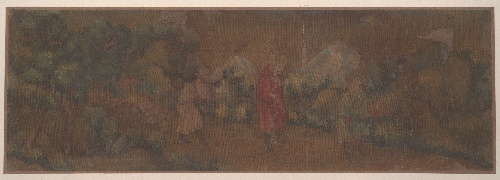
Artist: Unidentified artist
Object type: Album leaf
Classification: Paintings
Medium: Album leaf; color on silk
Culture: China
Period: Qing dynasty (1644–1911)
Dimensions: 4 7/8 x 14 5/8 in. (12.4 x 37.1 cm)
Department: Asian Art
Credit line: Gift of Mrs. Carlo Foa, 1946
Accession year: 1946
Repository: Metropolitan Museum of Art, New York, NY
Tags: Animals|Men